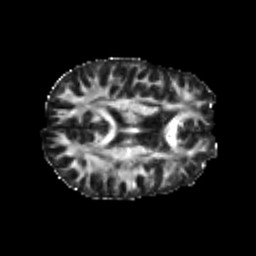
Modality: FA
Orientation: axial
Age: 20
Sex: male
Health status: healthy
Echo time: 0.074 s